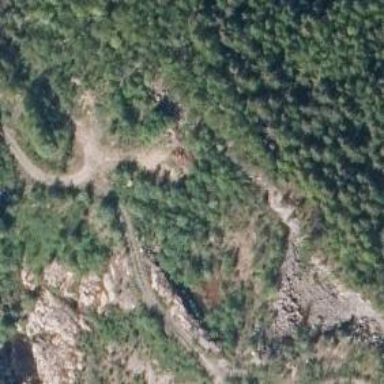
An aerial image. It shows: Quarry area.